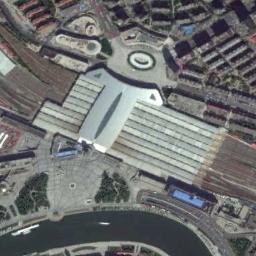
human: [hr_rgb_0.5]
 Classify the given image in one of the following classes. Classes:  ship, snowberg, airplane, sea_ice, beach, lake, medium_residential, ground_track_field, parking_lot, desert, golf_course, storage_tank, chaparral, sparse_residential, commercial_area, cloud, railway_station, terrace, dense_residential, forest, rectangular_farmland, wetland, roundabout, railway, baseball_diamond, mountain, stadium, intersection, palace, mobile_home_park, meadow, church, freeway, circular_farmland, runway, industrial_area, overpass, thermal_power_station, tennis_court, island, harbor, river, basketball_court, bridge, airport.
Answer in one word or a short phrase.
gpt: railway_station